Question: I have a basic layout that is one Div container wrapper and three columns Divs inside. I want the left and right column to be of fixed with, with the middle one being dynamic to fit it's open space.
Here's a picture to demonstrate what it looks like now:

The red border is the container, and the blue border div is the one I want to expand to stretch as wide as it can so the yellow div is always almost touching the right border of the parent.
Thanks!
'''
#body
{
border: 1px solid red;
min-height:800px;
width:auto;
margin-left:50px;
margin-right:50px;
}
#leftnavigation
{
border: 1px solid green;
min-height:500px;
float:left;
width:190px;
}
#contentarea
{
border:1px solid blue;
min-height:500px;
float:left;
width:auto;
margin-left:5px;
margin-right:5px;
}
#advertisingarea
{
border:1px solid orange;
width:150px;
float:left;
min-height:500px;
}
.advert
{
}
<div id="body">
<div id="leftnavigation"></div>
<div id="contentarea">sdfg<h1>asdasd</h1></div>
<div id="advertisingarea">
<div class="advert">
<img src="../../Content/images/advertImage.png" alt="Advert" />
</div>
<div class="advert">
<img src="../../Content/images/advertImage.png" alt="Advert" />
</div>
<div class="advert">
<img src="../../Content/images/advertImage.png" alt="Advert" />
</div>
</div>
</div>
'''
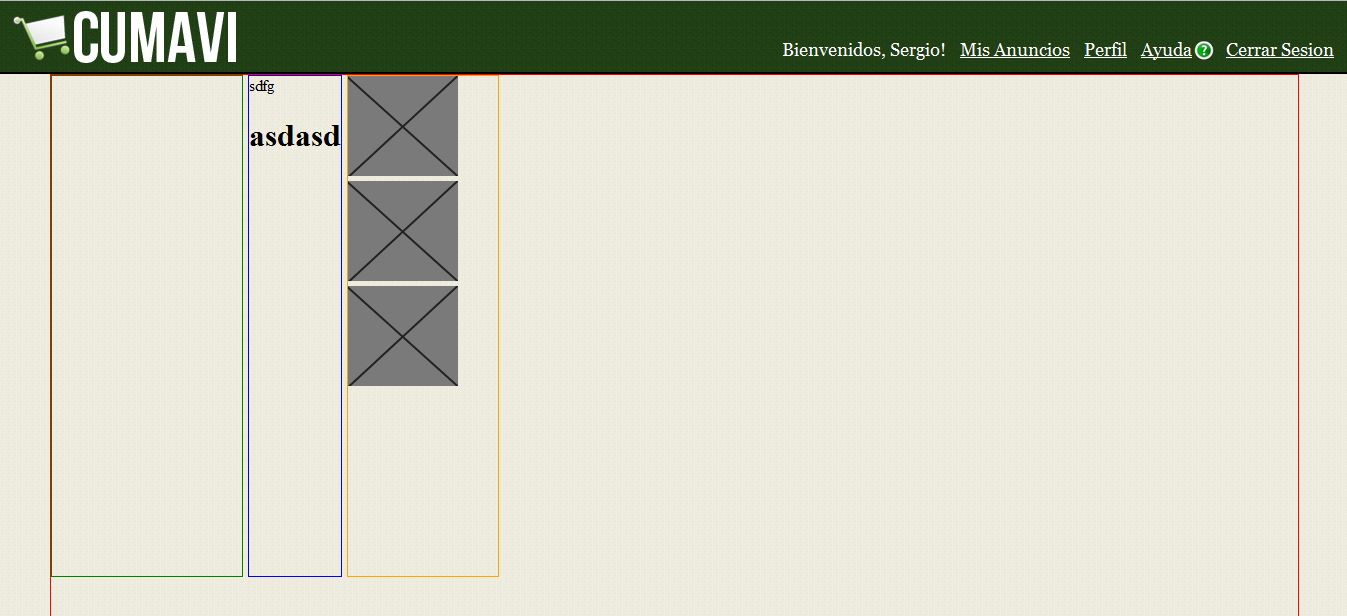
Answer: There are quite a few:
<URL>
<URL>
<URL>
<URL>